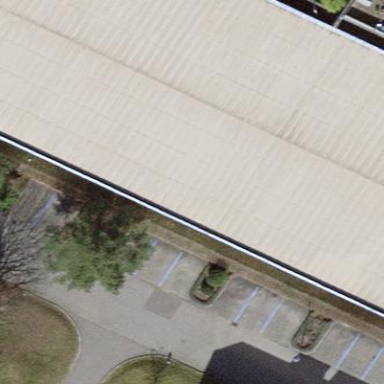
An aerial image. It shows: Street-side parking area with asphalt surface.